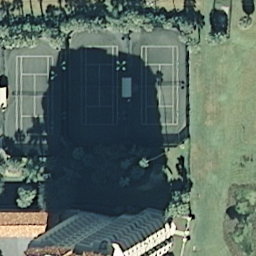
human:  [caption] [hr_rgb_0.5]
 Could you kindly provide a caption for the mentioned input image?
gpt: Some tennis courts on the green ground arranged neatly with some plants surrounded .

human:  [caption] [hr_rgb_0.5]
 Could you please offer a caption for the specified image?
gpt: There are some tennis courts surrounded by some trees .

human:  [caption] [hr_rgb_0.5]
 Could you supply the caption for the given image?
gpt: Some tennis courts on the green ground are surrounded by some trees .

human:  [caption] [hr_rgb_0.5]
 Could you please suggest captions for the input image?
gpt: There are some tennis courts arranged neatly and surrounded by some trees .

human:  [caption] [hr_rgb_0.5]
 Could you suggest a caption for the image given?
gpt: There are some tennis courts on the green ground arranged neatly and surrounded by some trees .